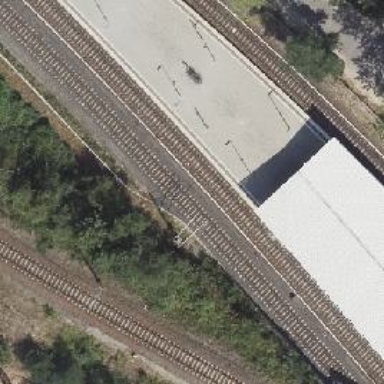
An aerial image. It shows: Milestone along the railway track with catenary mast.